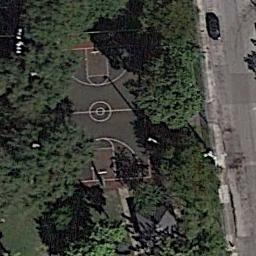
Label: basketball_court